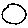
Label: circle